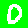
Digit: 0